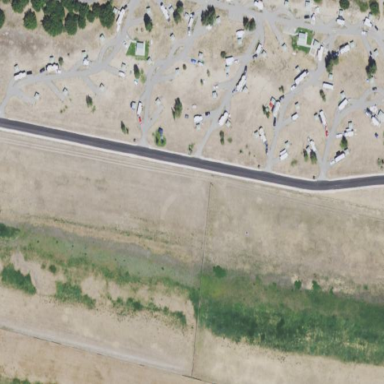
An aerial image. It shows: Standard caravan site with available caravans for camping.